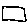
Label: square